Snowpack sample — Buffalo Mountain, Silverthorne, Colorado, USA (1/25/25, 10:11 AM MST)
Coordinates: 39.6222, -106.1139
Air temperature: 22 °F
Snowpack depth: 110 cm
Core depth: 30 cm
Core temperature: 42.8 °F
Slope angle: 12°, slope face: 102°
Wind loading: high
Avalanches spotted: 0
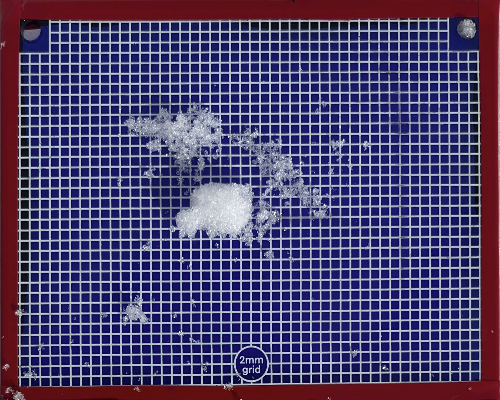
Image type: profile
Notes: No avalanches nearby, collected on the outskirts of a fire break 15 meters from the treeline, on way to Buffalo and Red Mountain